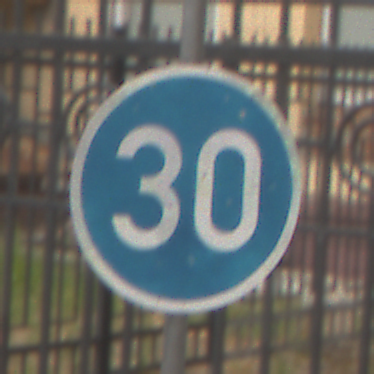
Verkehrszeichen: VorgeschriebeneMindestgeschwindigkeit
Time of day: MorningAfternoon
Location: Outdoor (Urban)
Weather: Overcast
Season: NotSpecified
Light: Natural